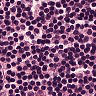
Metastatic tissue present: no